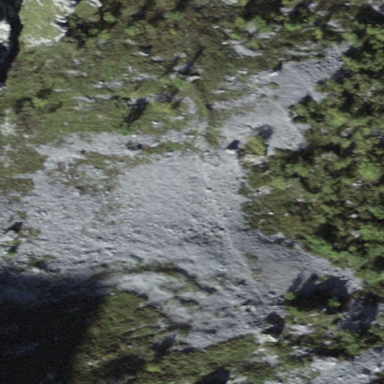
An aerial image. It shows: Natural scree.